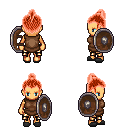
a pixel art fantasy rpg character, female body template, human, tanned skin, brown tunic, gold greaves, red short topknot hairstyle, gray slippers, shield, four views (front, back, left, right), 2x2 character sprite sheet, small pixel art, hard edges, no anti-aliasing